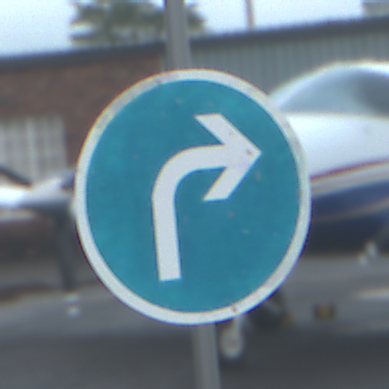
Verkehrszeichen: VorgeschriebeneFahrtrichtungRechts
Umgebung: Outdoor, Suburban
Tageszeit: Midday
Wetter: Overcast
Licht: Natural
Jahreszeit: NotSpecified
Kontrast: LowContrast